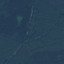
Land use / land cover class: Forest